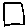
Label: square